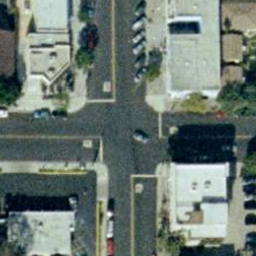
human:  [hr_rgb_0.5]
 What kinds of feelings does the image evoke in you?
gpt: intersection